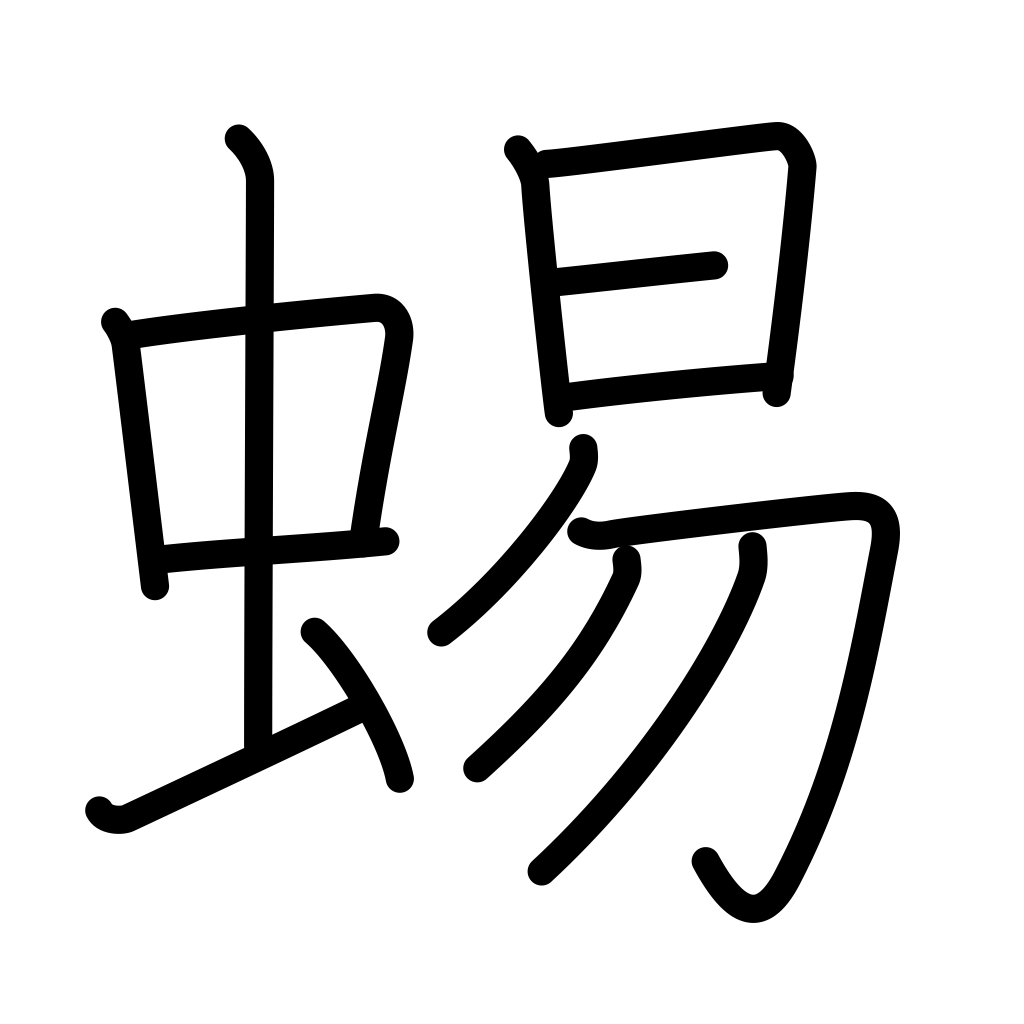
Meaning: lizard